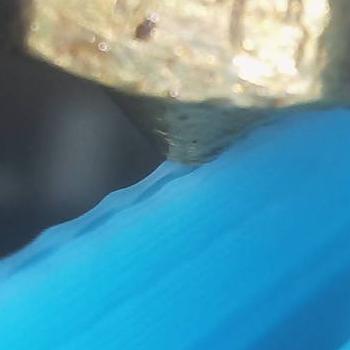
Flow rate: 49%